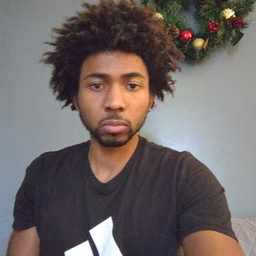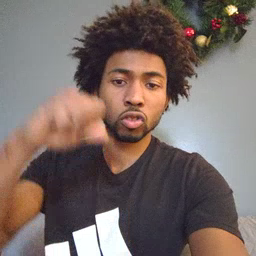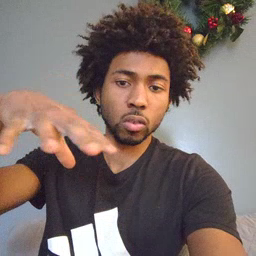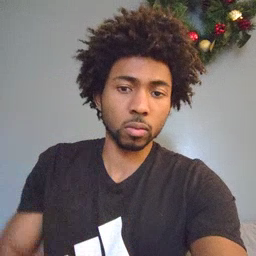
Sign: drop